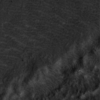
Label: not_dusty